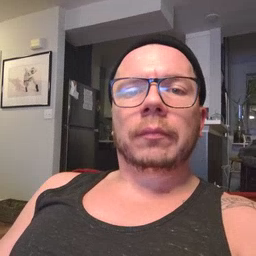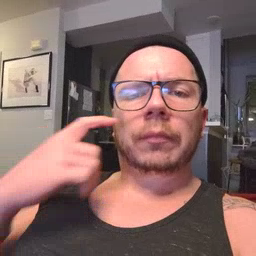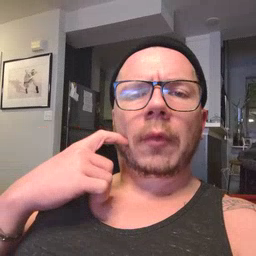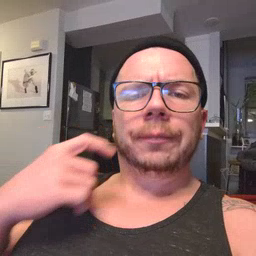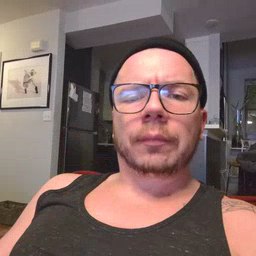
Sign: cry